Interaction volume radius: 5 \u00c5
Interaction volume height: 15 \u00c5
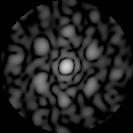
Disorder parameter: 0.6975